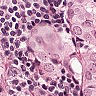
Metastatic tissue present: yes